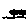
Label: flower